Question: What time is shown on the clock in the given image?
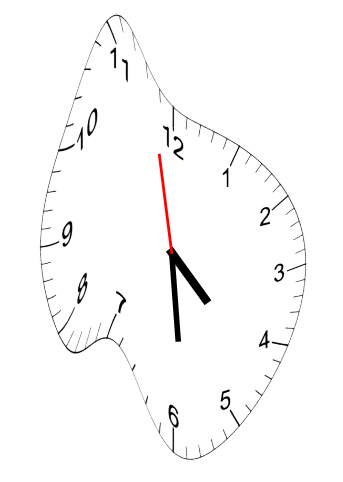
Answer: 04:28:58